Field crop: maize
Growth stage: 2
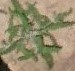
Species: atriplex